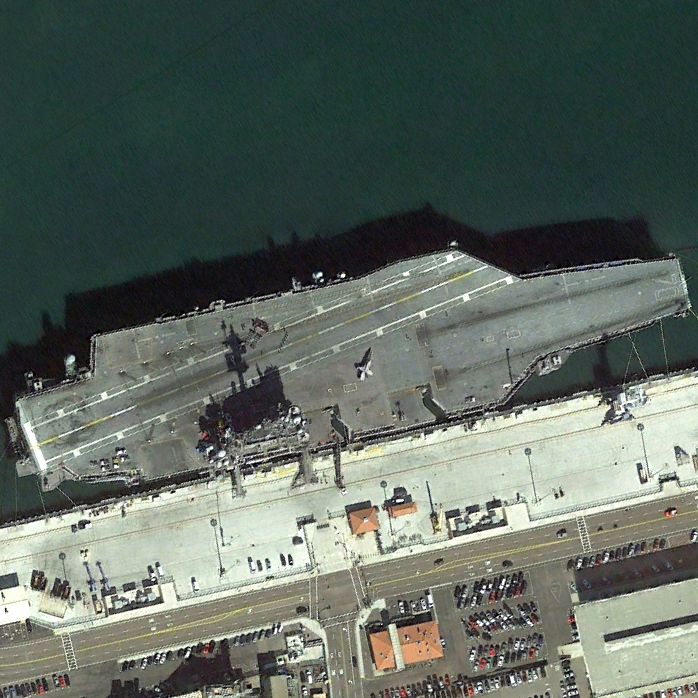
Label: aircraft_carrier